Question:
I want to dynamically instantiate a 'QWidget' and bind its "Pressed" event, either with a Qt signal or by overriding a function.
However I'm only allowed to create one new '.cpp' file.
I don't know how to override a C++ function dynamically, or how to change a virtual function into a Qt signal.
Is what is represented in the picture above achievable ?
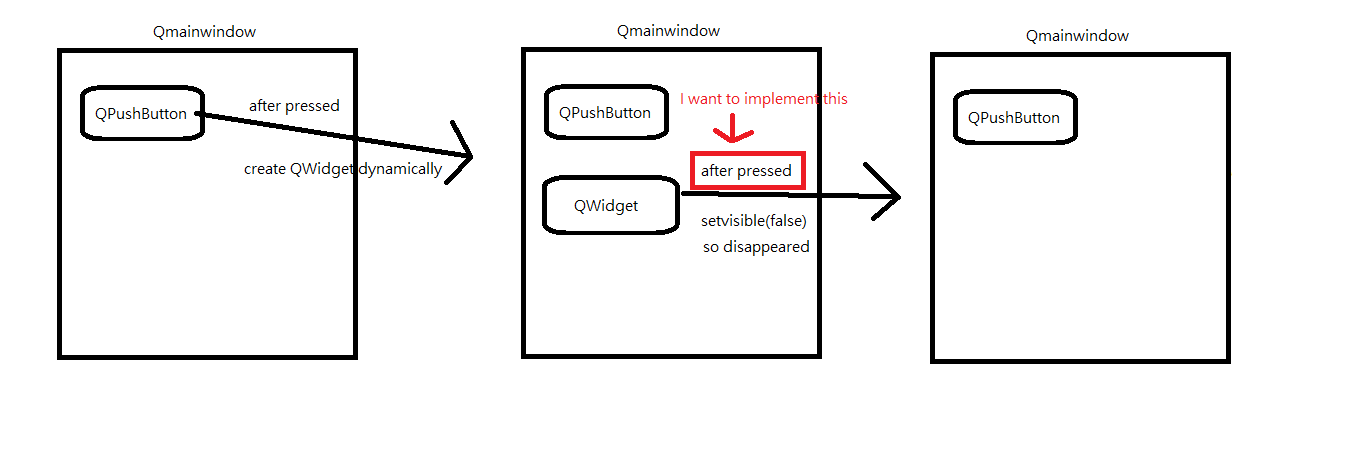
Answer: The <URL> is a nice starting point.
Under <URL>, which should contain all of what you want to do.
Take the code, strip it down to what you need, use and try to understand it.
Or maybe have a look at the <URL>.